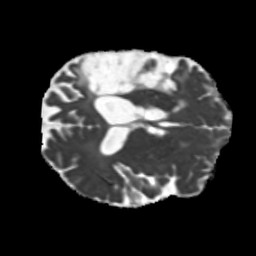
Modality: MD
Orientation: axial
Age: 47
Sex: male
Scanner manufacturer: siemens
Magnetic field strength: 3 T
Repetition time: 5.25 s
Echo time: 0.08 s